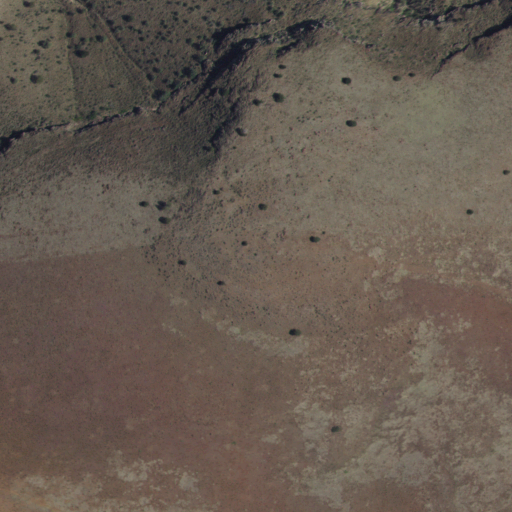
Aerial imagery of mountain in New Mexico named Miller Mesa containing shrub, evergreen forest, and grassland